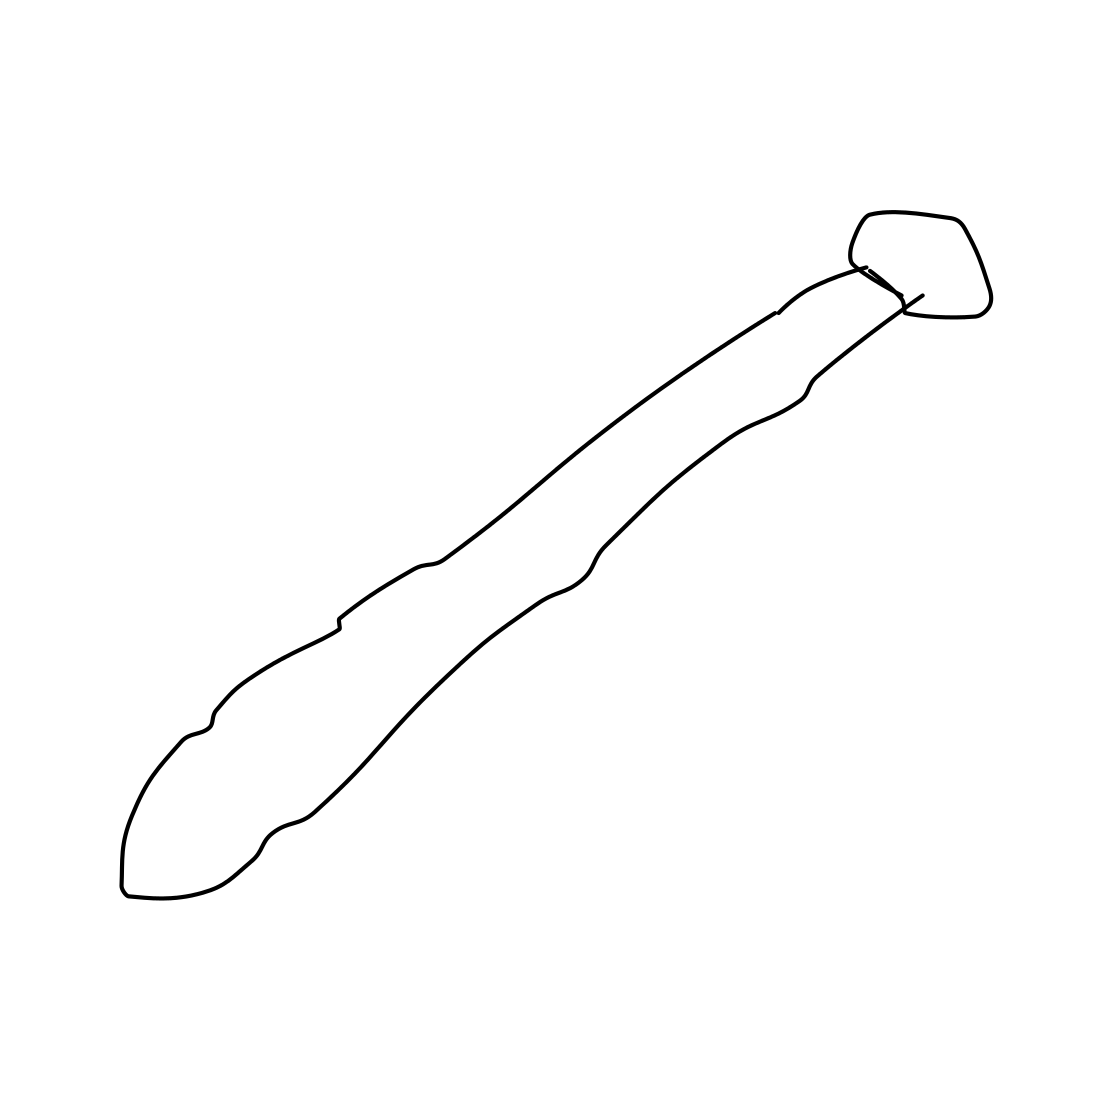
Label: baseball bat